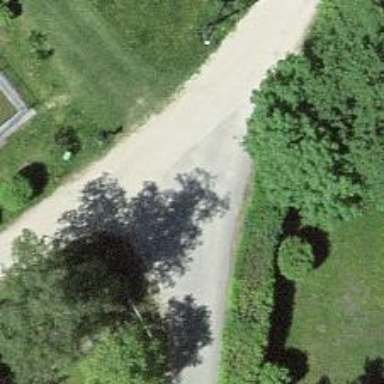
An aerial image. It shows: Service road with gravel surface.